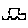
Label: car